Field crop: maize
Growth stage: 2
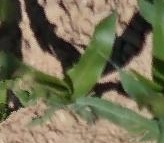
Species: maize